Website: bh-photo
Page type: account-selection
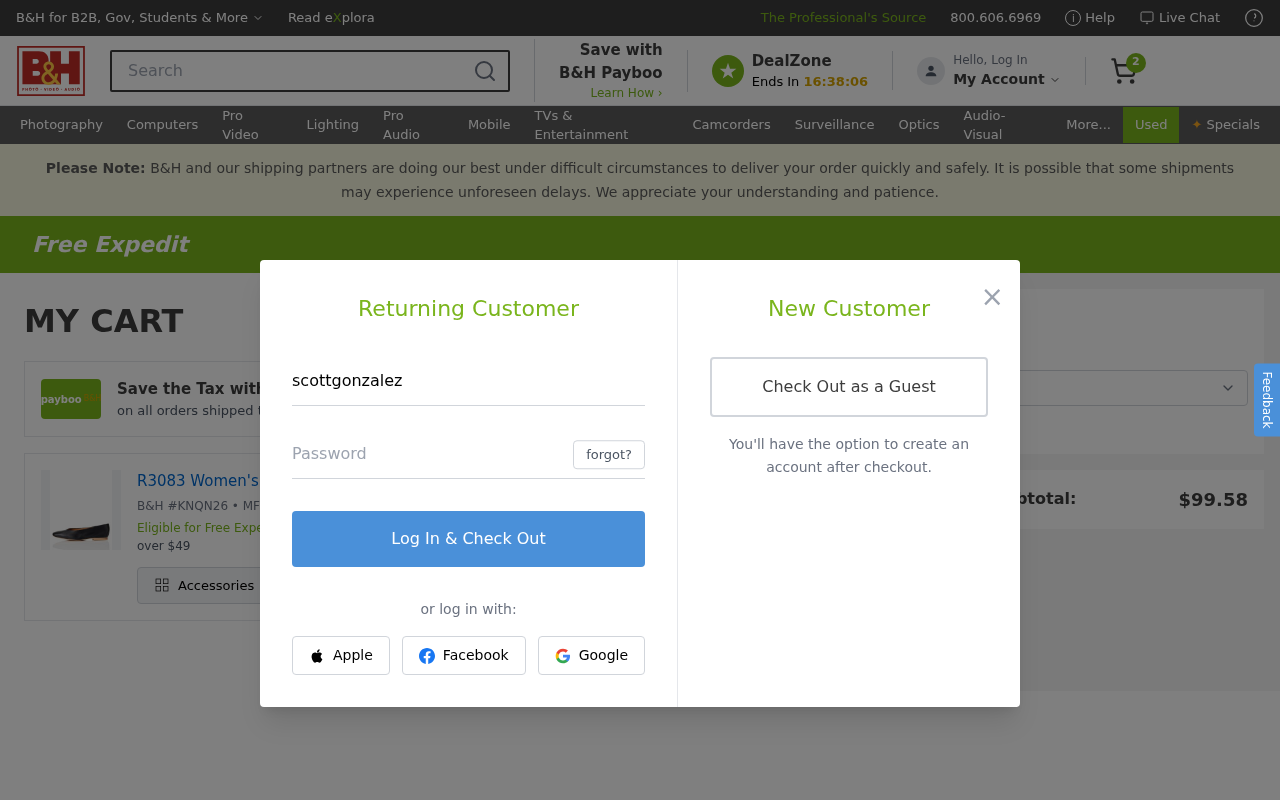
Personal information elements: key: PII_EMAIL
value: scottgonzalez@yahoo.com
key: PII_POSTCODE
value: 84087
Product elements: key: PRODUCT1_NAME
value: R3083 Women's Closed Ballet Flats, Black, 37 eu
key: PRODUCT1_QUANTITY
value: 2
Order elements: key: ORDER_NUM_ITEMS
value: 2
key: ORDER_SUBTOTAL
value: $99.58
Search elements: key: HEADER_SEARCH
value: Search
Other elements: key: BH_ITEM_NUMBER
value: KNQN26
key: MFR_NUMBER
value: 64914I